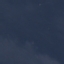
Land use / land cover class: SeaLake